Aerial crown-view tile of a tropical tree (Barro Colorado Island, Panama), acquired 20250414:
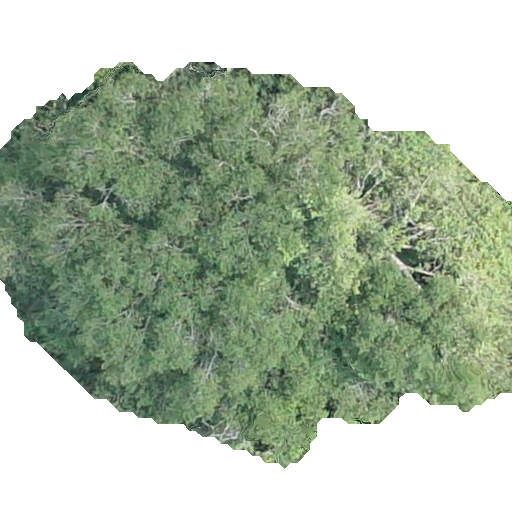
Species: Calophyllum longifolium
GBIF accepted scientific name: Calophyllum longifolium
Crown area: 238.016 m²